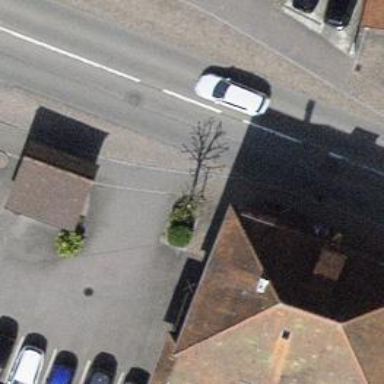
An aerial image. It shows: Road serving as parking aisle.